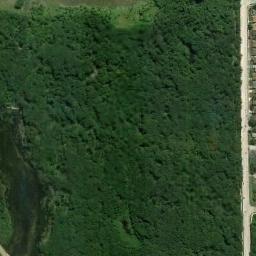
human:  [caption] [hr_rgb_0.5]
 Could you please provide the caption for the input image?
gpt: The forest is next to the road .

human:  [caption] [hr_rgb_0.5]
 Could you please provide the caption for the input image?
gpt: There are some crisscross paths on this land .

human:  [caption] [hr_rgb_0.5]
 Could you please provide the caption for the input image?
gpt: The forest has a lot of dense dark green trees and a river goes through the forest .

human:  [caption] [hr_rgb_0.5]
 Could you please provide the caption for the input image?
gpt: Many turquoise trees are in a forest between a road and a river .

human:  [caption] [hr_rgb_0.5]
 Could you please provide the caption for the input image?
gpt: A dense forest with many green trees beside a straight path .